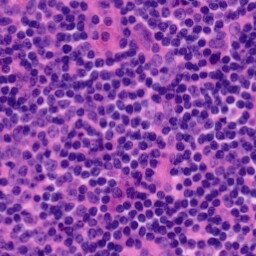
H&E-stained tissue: Tonsil